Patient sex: M
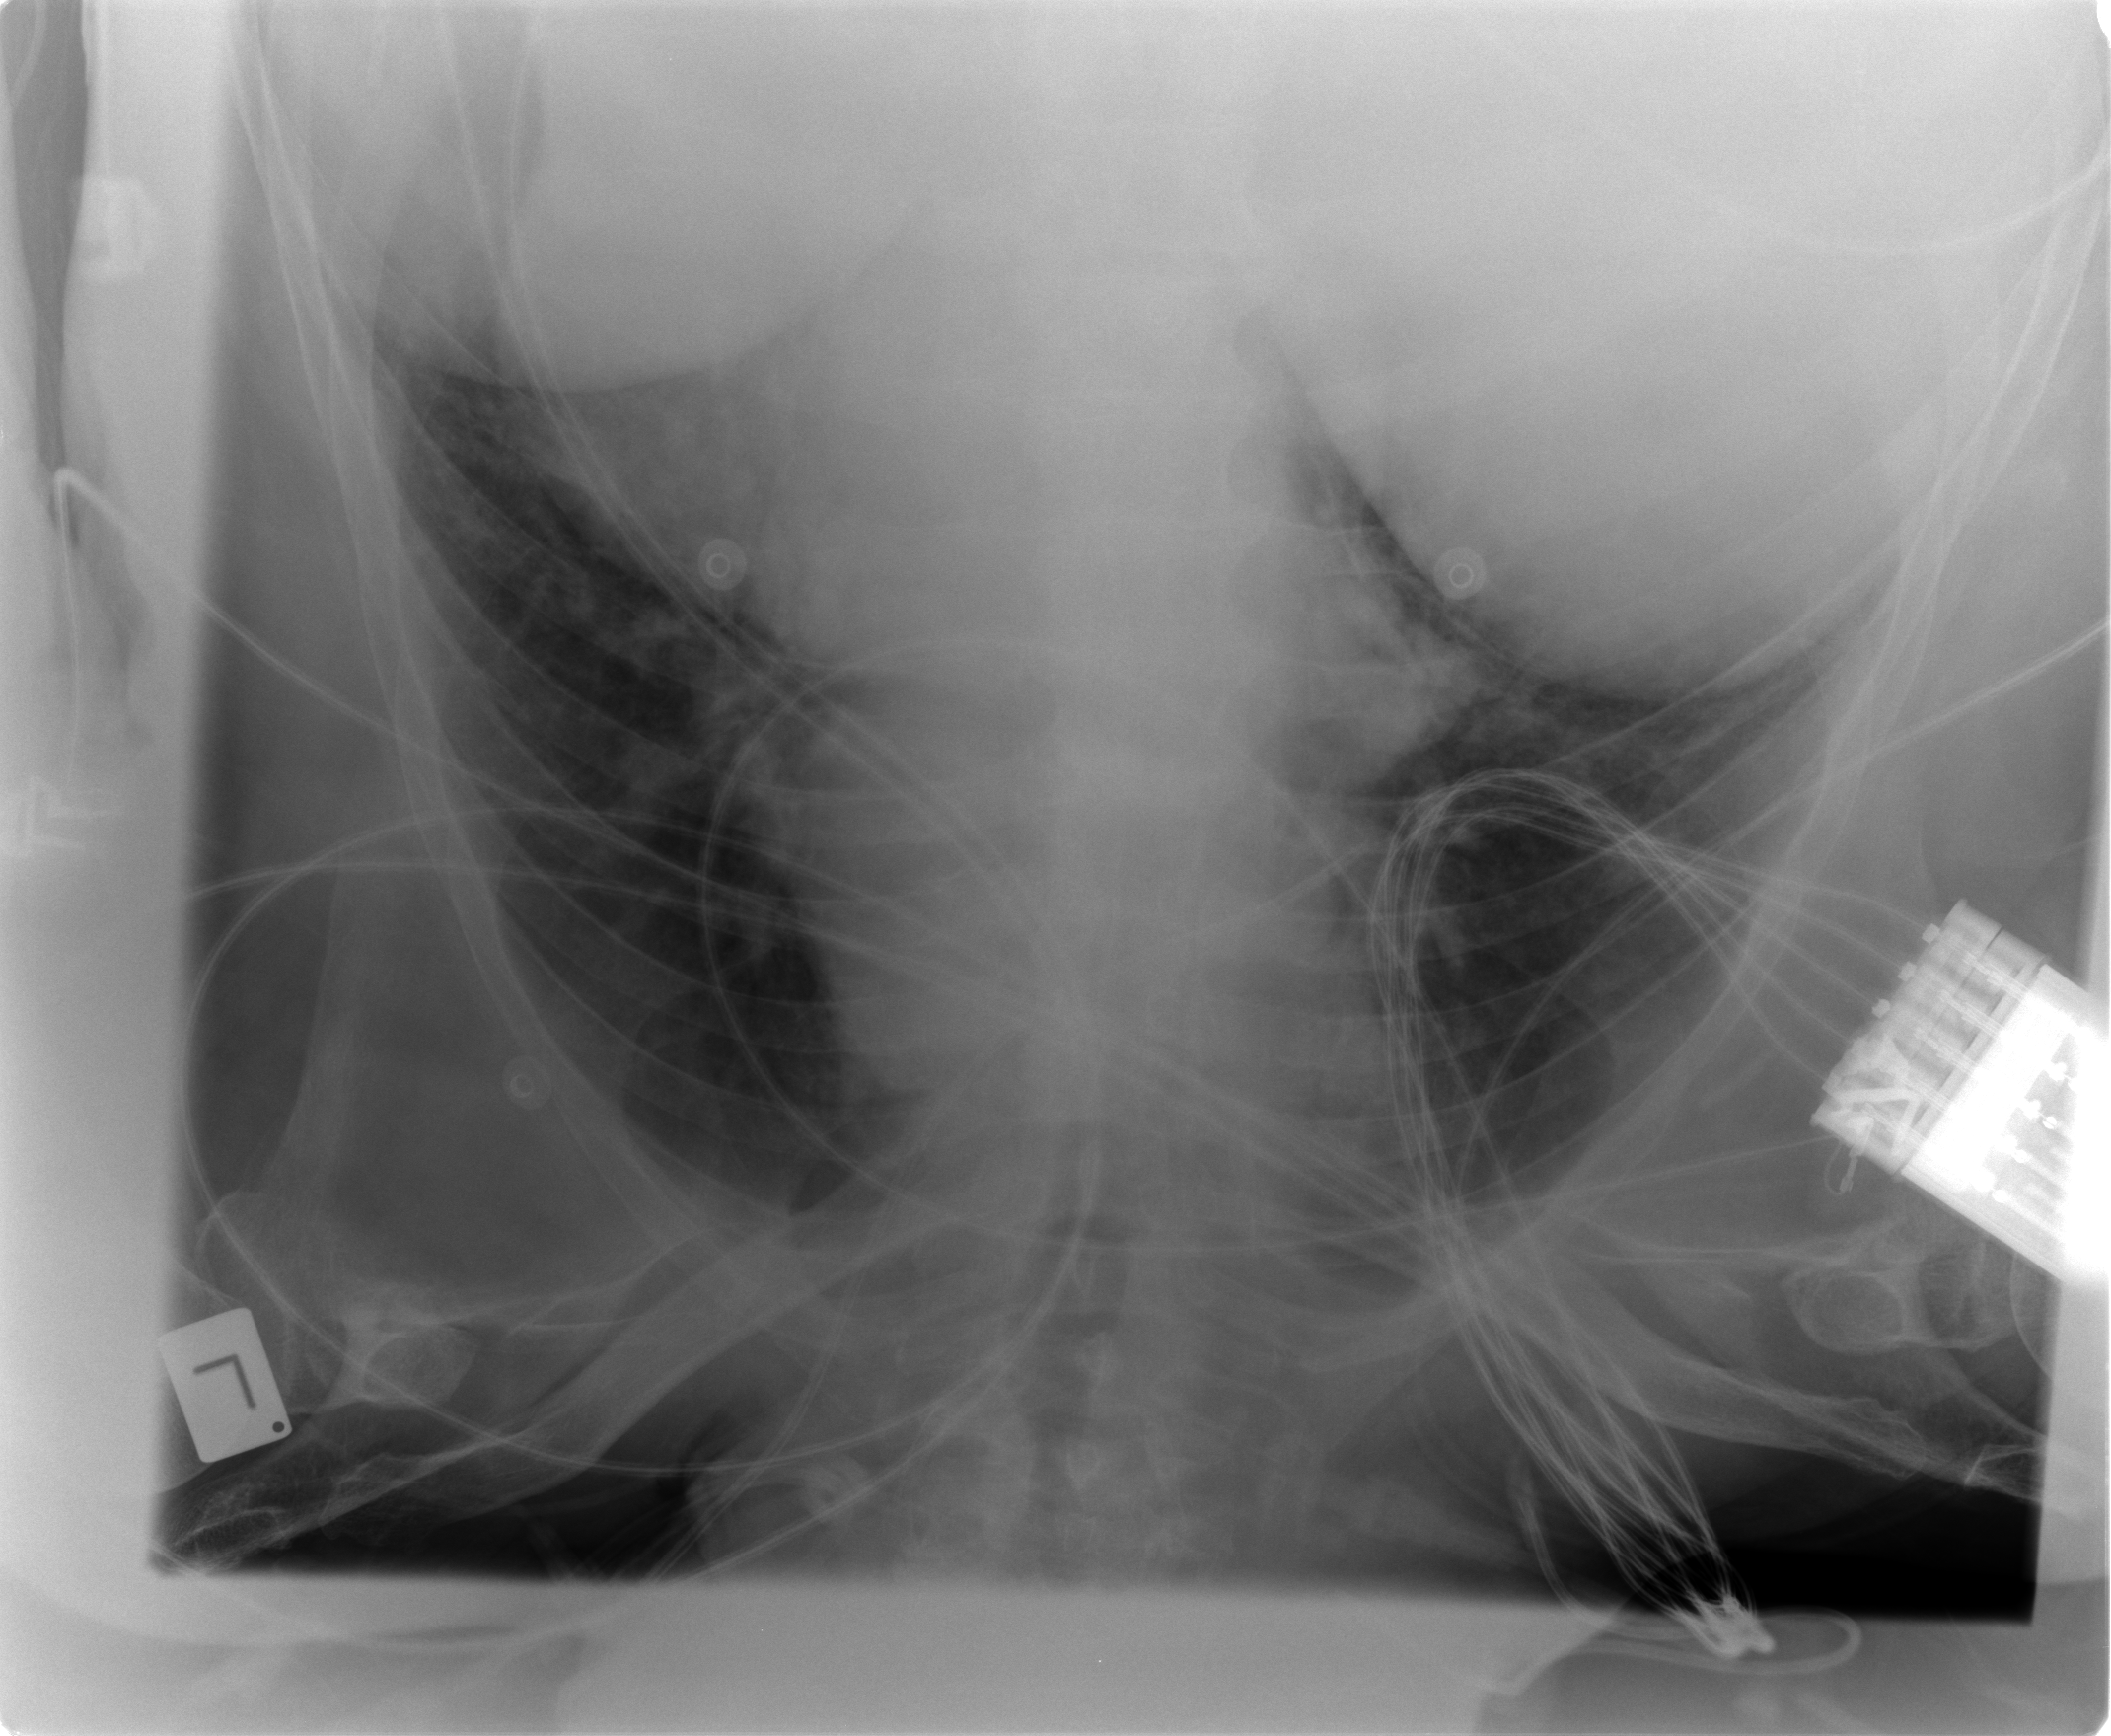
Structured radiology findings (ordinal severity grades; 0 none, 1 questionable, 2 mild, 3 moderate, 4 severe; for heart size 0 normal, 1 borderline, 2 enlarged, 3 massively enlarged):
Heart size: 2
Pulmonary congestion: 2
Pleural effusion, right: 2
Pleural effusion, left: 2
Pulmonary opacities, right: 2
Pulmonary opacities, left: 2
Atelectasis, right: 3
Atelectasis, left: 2